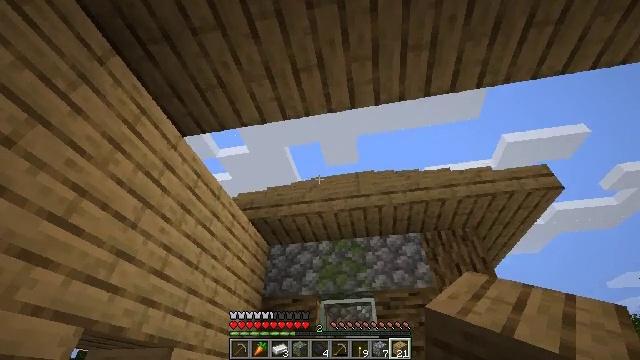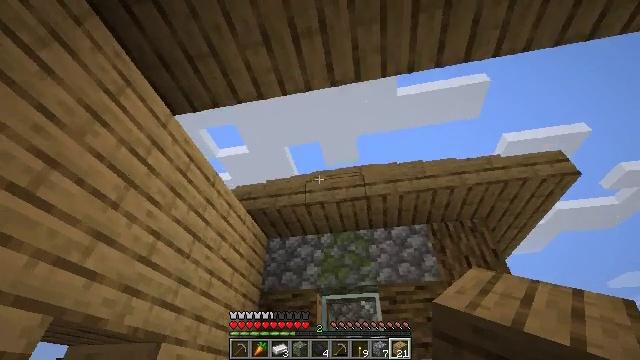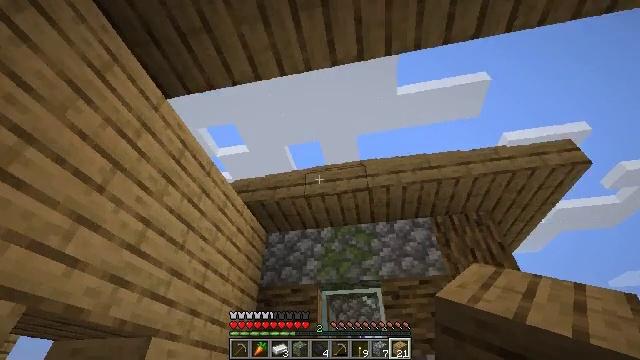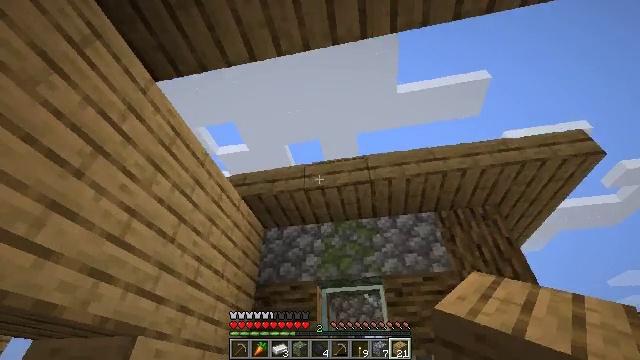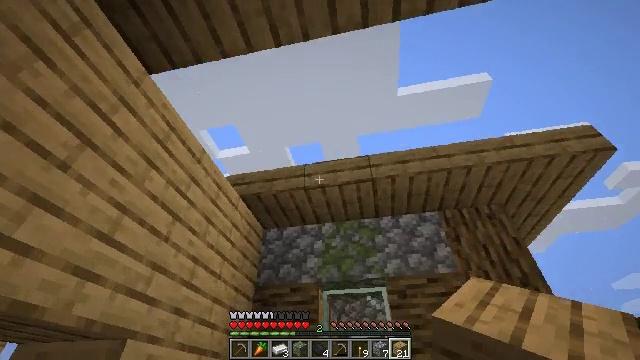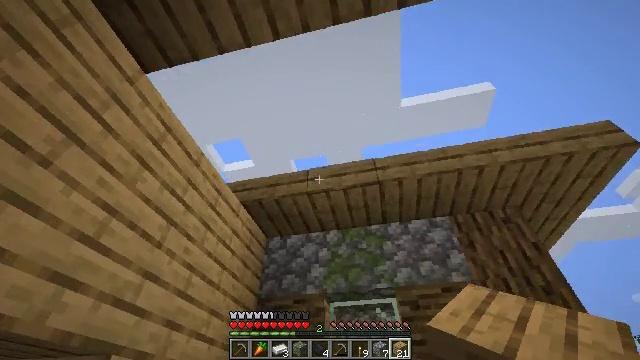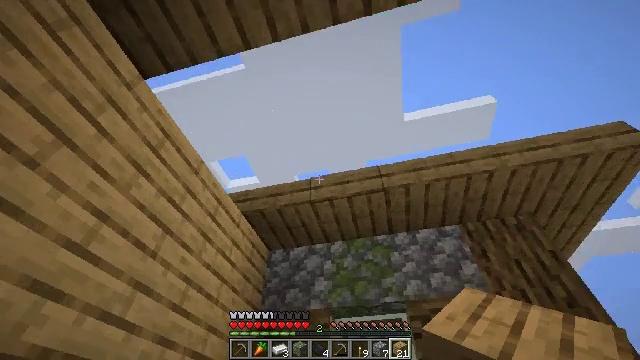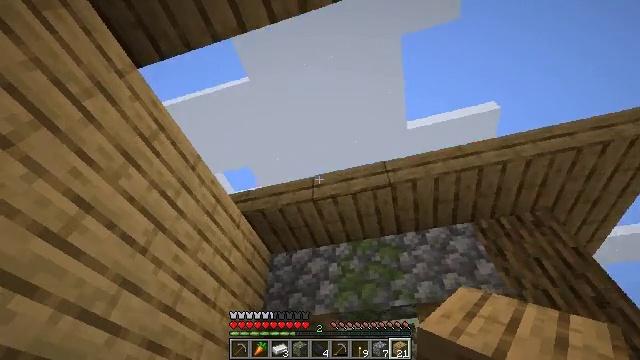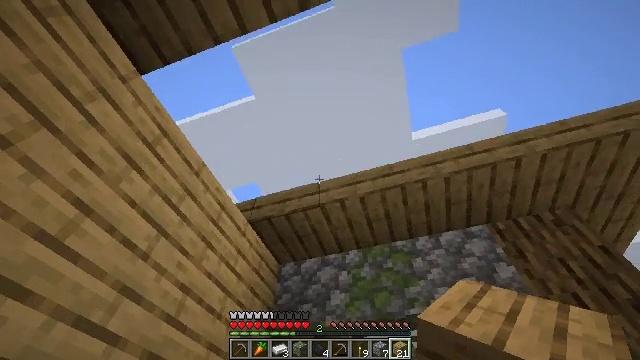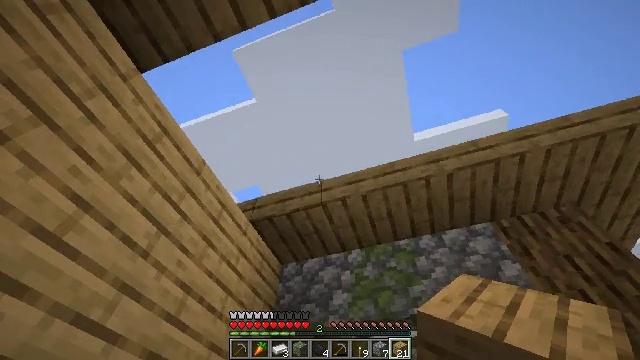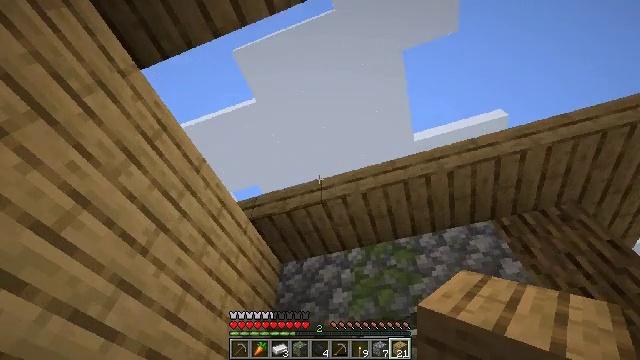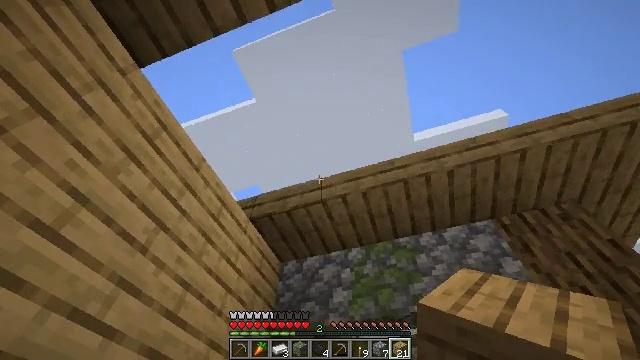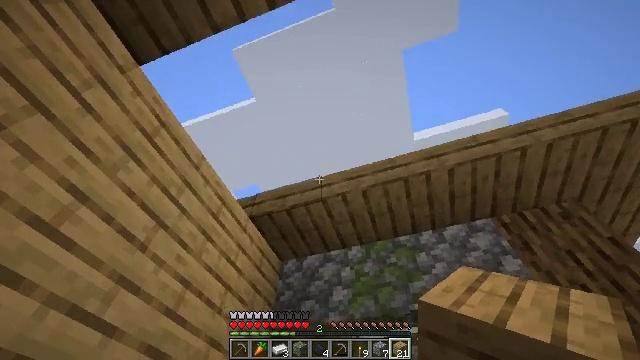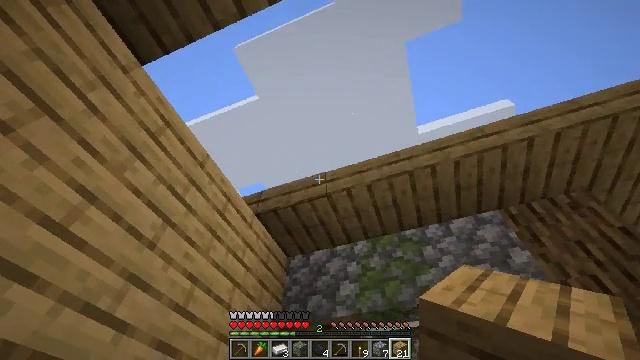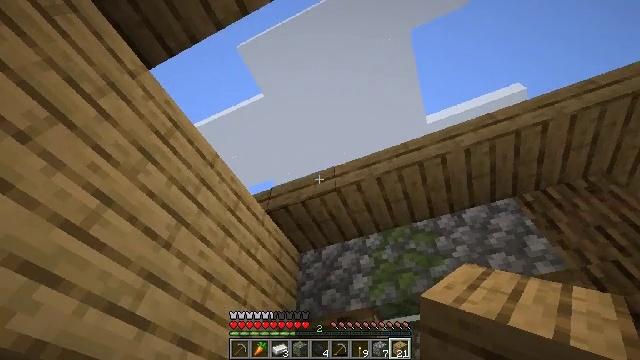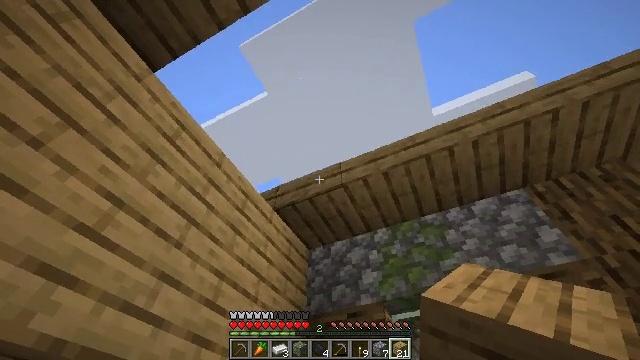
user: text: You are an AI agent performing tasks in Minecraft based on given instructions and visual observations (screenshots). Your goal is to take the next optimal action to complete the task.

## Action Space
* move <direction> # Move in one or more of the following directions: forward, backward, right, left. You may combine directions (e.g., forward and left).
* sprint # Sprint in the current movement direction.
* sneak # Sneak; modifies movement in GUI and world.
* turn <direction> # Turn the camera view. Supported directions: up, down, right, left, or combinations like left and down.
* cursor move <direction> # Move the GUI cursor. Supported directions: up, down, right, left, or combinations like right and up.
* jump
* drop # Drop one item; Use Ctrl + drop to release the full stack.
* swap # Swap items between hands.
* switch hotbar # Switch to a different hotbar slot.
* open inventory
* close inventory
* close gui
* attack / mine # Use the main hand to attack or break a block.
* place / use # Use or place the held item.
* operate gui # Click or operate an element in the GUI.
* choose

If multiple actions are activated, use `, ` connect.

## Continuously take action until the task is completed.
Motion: motion action
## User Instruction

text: Attack the oak stairs to recycle them.
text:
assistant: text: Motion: move forward
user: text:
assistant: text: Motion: move forward
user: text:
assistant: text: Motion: move forward
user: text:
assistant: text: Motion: move forward
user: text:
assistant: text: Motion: move forward, turn left and up
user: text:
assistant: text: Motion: move forward, turn left and up
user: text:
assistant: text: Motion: turn left and up
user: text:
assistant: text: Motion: turn left and up
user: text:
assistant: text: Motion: no_op
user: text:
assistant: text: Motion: no_op
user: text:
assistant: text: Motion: no_op
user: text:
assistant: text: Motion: no_op
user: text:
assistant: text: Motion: turn left
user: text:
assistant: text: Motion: turn left and down
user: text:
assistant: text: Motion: turn left
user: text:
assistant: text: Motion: no_op
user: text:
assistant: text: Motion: no_op
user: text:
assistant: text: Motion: no_op
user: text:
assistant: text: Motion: no_op
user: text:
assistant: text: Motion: no_op
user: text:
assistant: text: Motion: no_op
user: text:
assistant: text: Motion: no_op
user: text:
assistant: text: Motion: no_op
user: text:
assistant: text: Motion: no_op
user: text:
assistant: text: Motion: turn left
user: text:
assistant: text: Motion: turn left
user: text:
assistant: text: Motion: turn left and down
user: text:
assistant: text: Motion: turn left and down
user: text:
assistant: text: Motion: turn left and down
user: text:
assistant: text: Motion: turn left and down